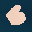
Label: 6